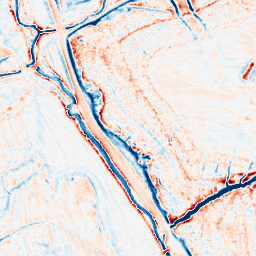
Category: edge_preserving
Decomposition family: anisotropic_diffusion
Decomposition parameters: iterations: 20
kappa: 100
gamma: 0.2
Upsampling method: sinc_hamming
Upsampling parameters: scale: 8
kernel_size: 16
Upsampling scale: 8